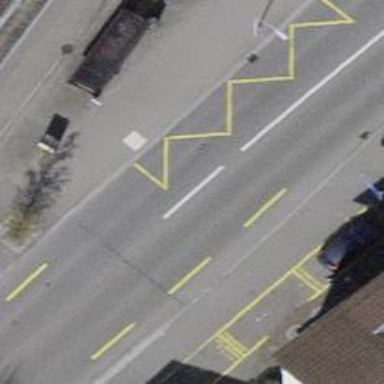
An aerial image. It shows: Bus stop with stop position for public transport.